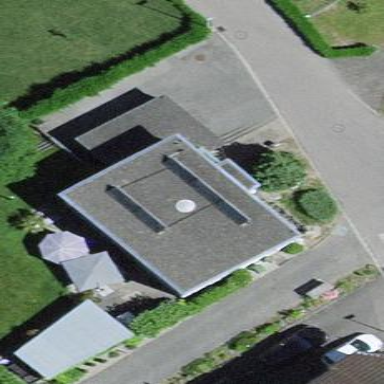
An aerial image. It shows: Detached building with flat roof.